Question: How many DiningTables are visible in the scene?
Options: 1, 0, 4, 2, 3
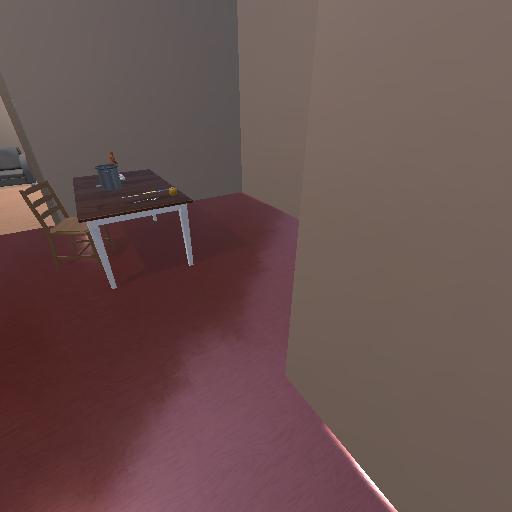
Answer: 1